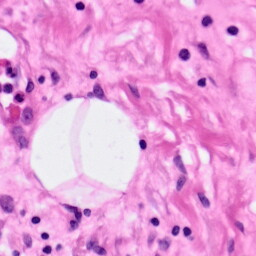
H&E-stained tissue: Pancreatic